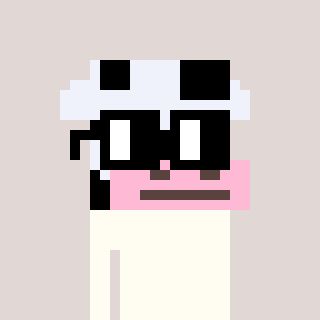
a pixel art character with square black glasses, a cow-shaped head and a peachy-colored body on a warm background